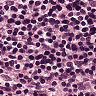
Metastatic tissue present: no